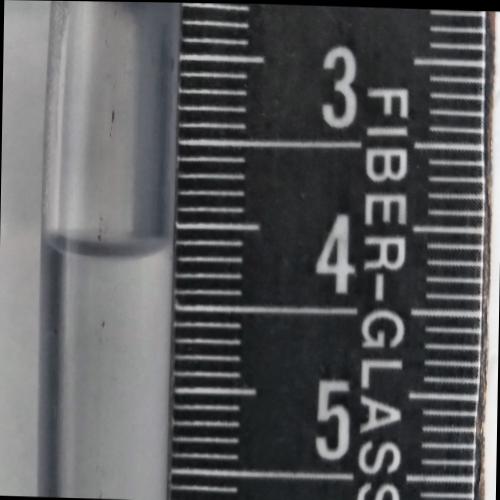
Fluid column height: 4.2 cm